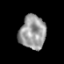
Tissue: prostate
Cell type: T cells
Senescence score: 0.2977
Nuclear area (px): 867
Mean DAPI intensity: 154.81